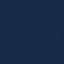
Label: SeaLake